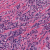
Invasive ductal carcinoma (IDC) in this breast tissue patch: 1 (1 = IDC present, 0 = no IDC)